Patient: sex F, age 63
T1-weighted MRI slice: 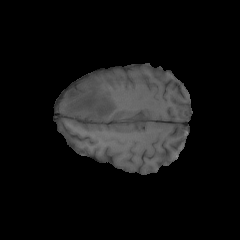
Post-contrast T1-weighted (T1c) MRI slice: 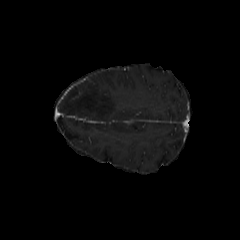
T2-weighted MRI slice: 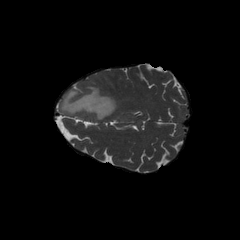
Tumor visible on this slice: yes
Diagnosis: Glioblastoma, IDH-wildtype
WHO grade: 4